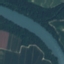
Land use / land cover class: River